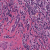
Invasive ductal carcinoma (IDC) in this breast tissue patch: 1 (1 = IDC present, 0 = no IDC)